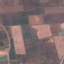
Land use / land cover: PermanentCrop